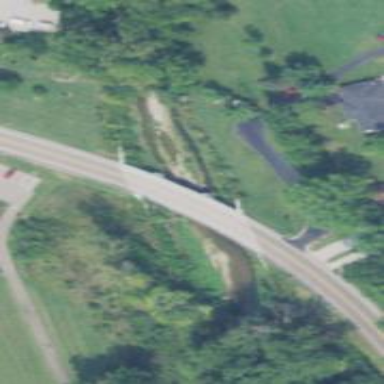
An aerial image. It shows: Tertiary road with bridge.